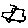
Label: car